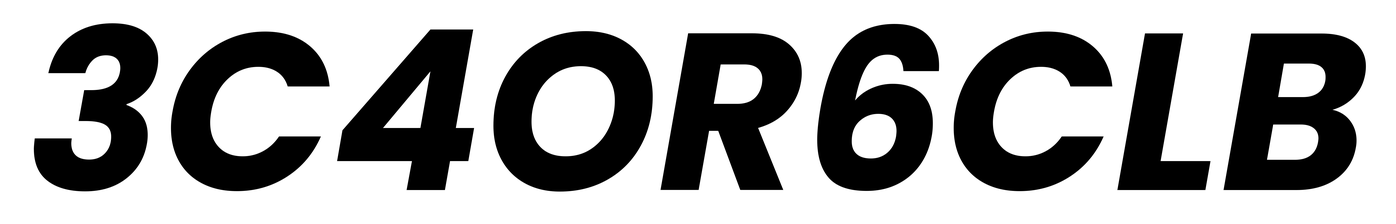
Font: Poppins-BoldItalic